Question: I got a localhost service on my machine, but I don't remember installing it lol.
And now that I am really need it, I can't figure out who is running this service... It's just a simple page of "It works!".
Been trying searching my win7 for "It works!" keyword but found nothing. And all the index.html files seems to be not it. So it's really funny now...
Anyway I can find it out?
This is the my localhost icon , I even search it on Google images without any result...
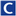
Answer: You have Collabnet Subversion Edge installed on your machine. This brings along it's own customised setup of Apache.